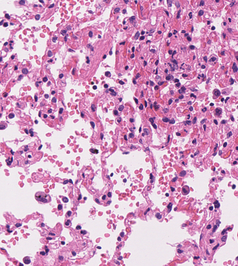
Tumor epithelial tissue: no
Tumor-associated stroma tissue: no
Normal tissue: yes